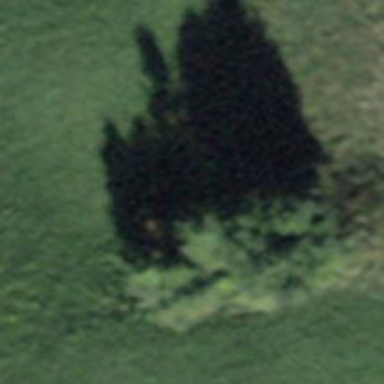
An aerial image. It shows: Beautiful tree in nature.